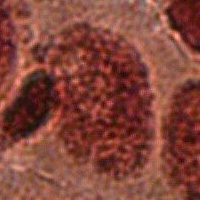
Label: prophase